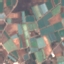
Land use / land cover: PermanentCrop